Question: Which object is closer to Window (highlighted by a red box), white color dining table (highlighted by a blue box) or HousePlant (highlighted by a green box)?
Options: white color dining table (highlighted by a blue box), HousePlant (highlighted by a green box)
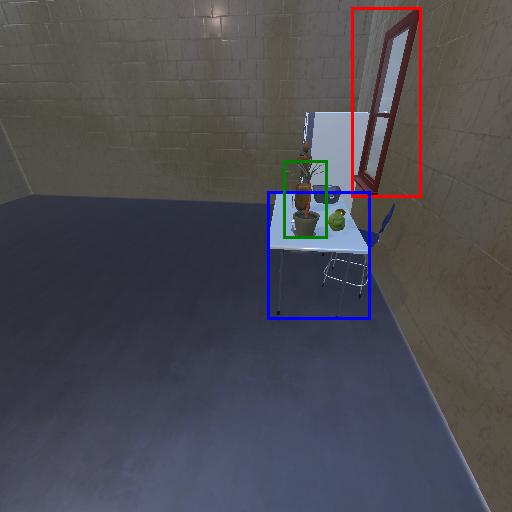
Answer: white color dining table (highlighted by a blue box)